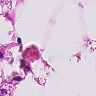
Metastatic tissue present: no